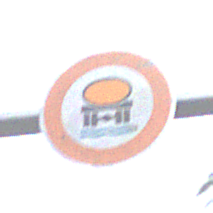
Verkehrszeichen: VerbotFahrzeugeWassergefaehrdenderLadung
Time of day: MorningAfternoon
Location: Outdoor (Suburban)
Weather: PartlyCloudy
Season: NotSpecified
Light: Natural